Question: I have created to custom record types. Poll and Questions.
I would like to have a field in Poll to point to the starting question.
As such, I would like to user to click from a list of current poll questions.
However, I can't seem to find the right approach to filtering the set to just questions of the current poll.
What is the proper way to do this?
REVISED ADD ON QUESTION:
How do I narrow the selection on SCQP-Questin dropdown also?

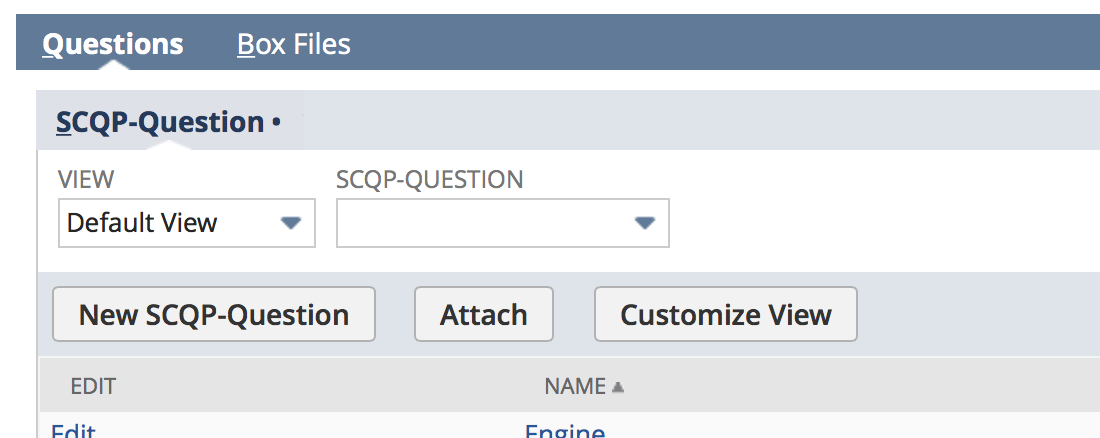
Answer: You will probably want to do this in your field definition for the field on the record. Open up this field definition and take a look at the tab. There you should find a 'FILTER USING' sublist; you can use this to set up the appropriate filtering.
The 'FILTER USING' column will show you fields from the record. I assume that there is a field on the that links it to a ; this will be the field you select for 'FILTER USING'. Next, select 'equal to' for your 'COMPARE TYPE'. Finally, in the 'VALUE IS' column, select 'CURRENT RECORD'. This should filter down the list of questions to only those that have the current Poll set.
Here's a screenshot of the table just to illustrate the columns I'm talking about. Obviously I don't have Poll and Question records set up so I can't show you exact fields set in the table.